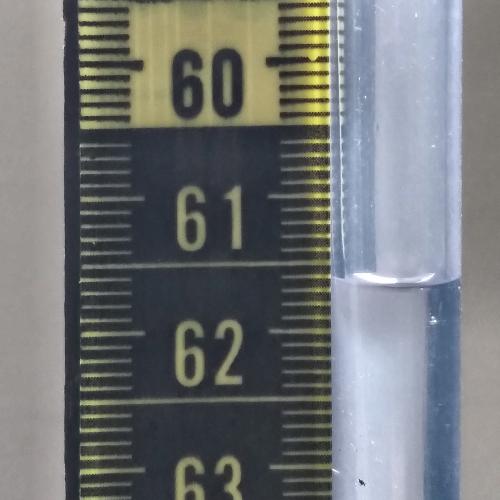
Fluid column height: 61.6 cm